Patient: sex M, age 45
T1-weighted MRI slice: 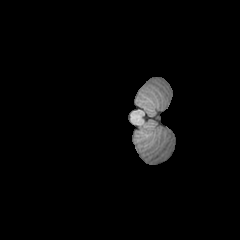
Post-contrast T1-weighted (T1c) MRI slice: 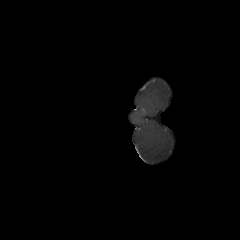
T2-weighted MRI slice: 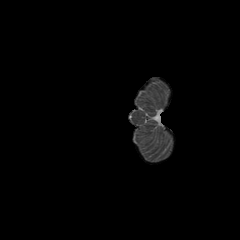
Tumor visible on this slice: no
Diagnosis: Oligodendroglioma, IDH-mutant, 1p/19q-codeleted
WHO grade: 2